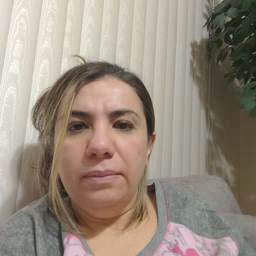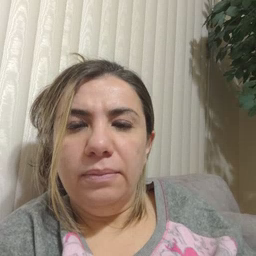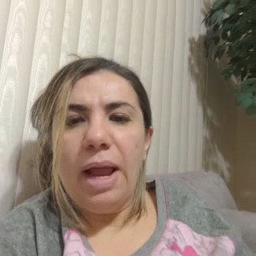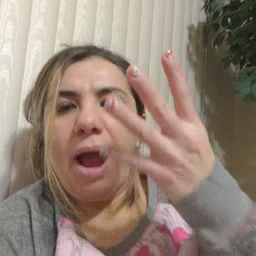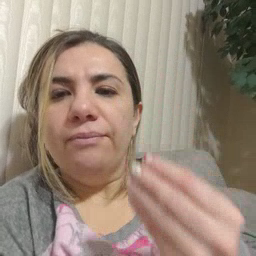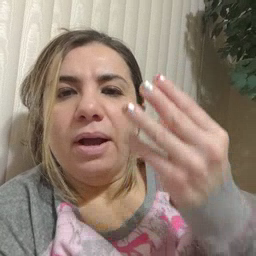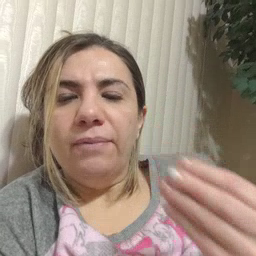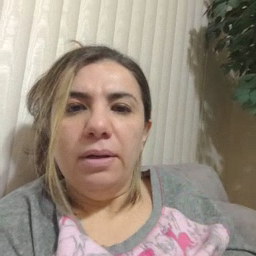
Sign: wet